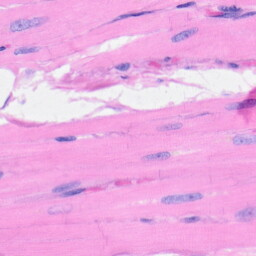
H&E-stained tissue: Heart